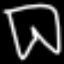
Label: pants